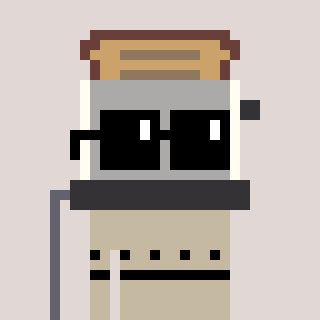
a pixel art character with square black sunglasses, a toaster-shaped head and a bege-colored body on a warm background